Question: I'm working with VS 2013 (Update 4) and xamarin integration. I created a new Xamarin.Forms Shared Project and added a new BlankPage.xaml to the shared project. But when I do so I get following Errors:

In this screenshot you can see that VS added the "Windows" namespace by default.
I have not written any code yet. It's a new Solution. Xamarin is up to date.
Does anyone of you heard about that issue? Am I missing something?
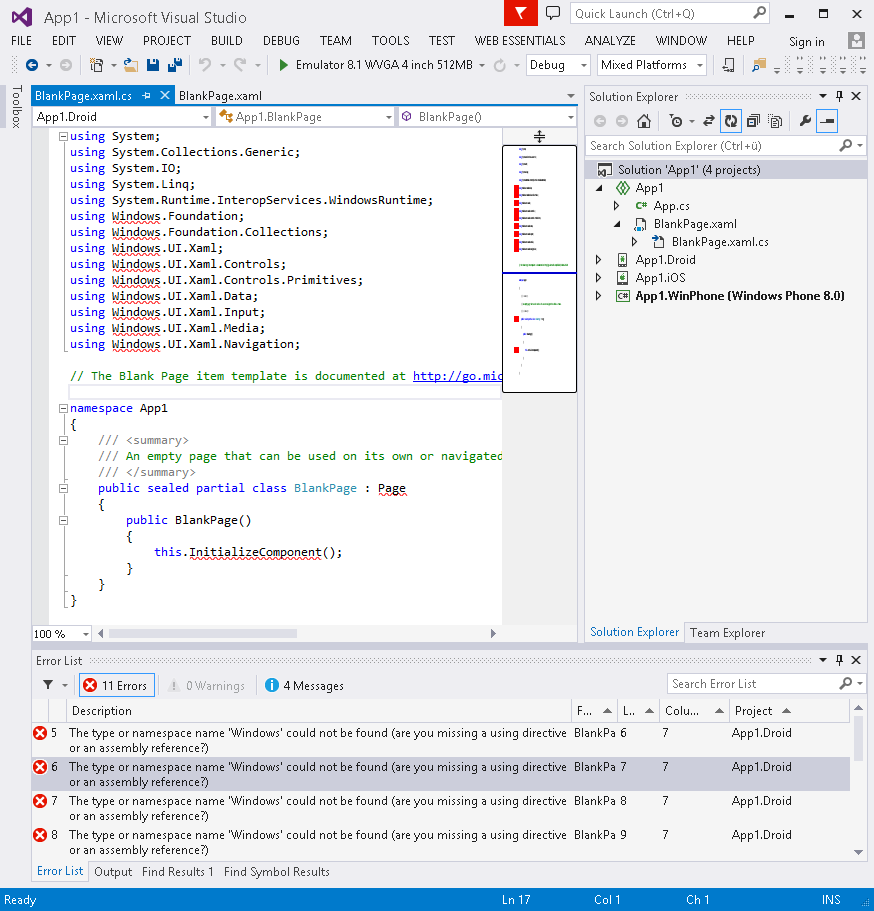
Answer: The mistake I made was that I created the wrong project type.
The right one calls 'Blank App (Xamarin.Forms Shared)'.